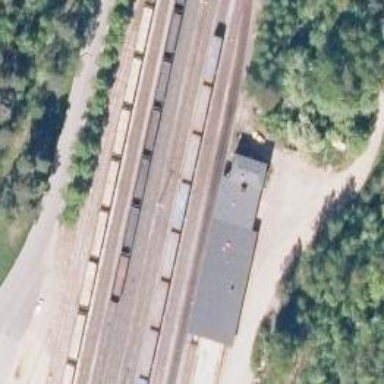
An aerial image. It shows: View of railway yard.